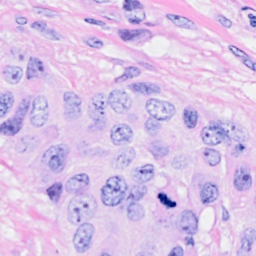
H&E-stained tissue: Breast